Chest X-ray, PA view. Patient: 60 years old, sex M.
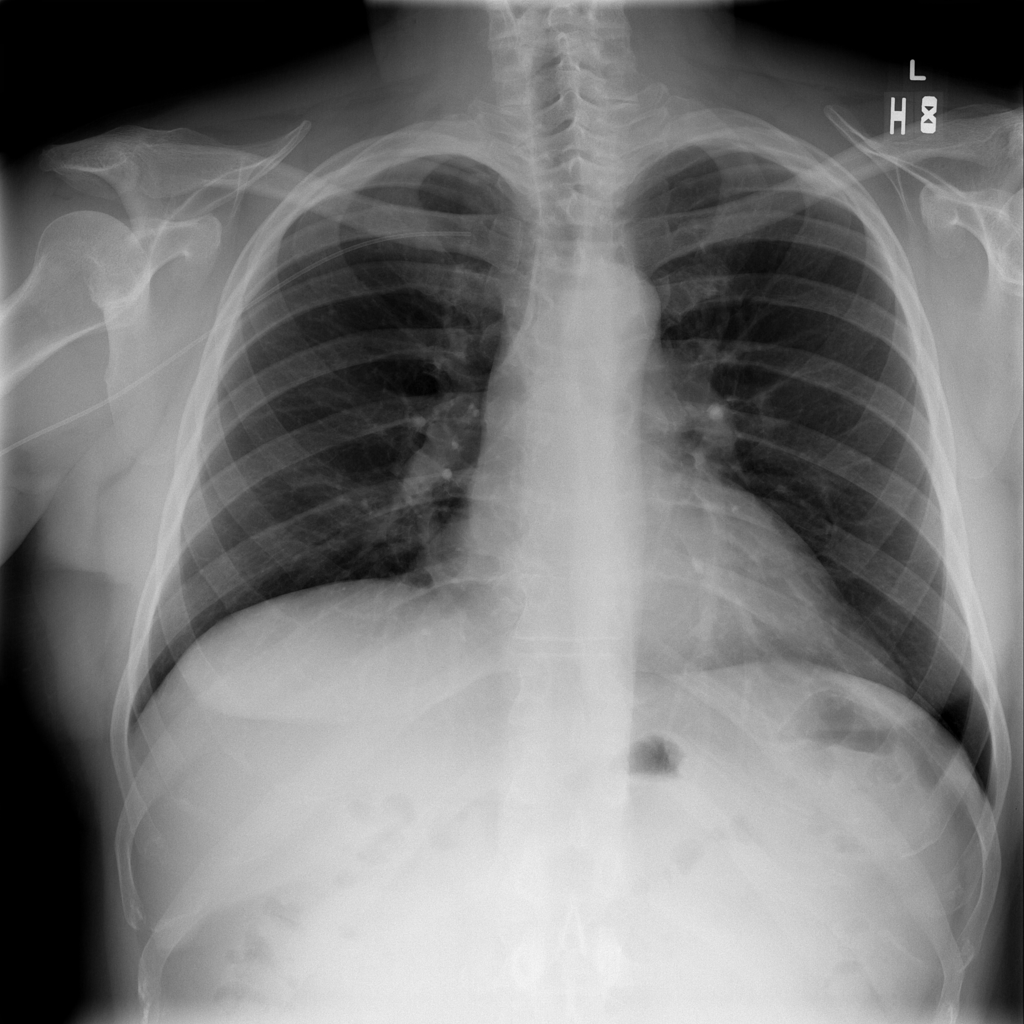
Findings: No Finding